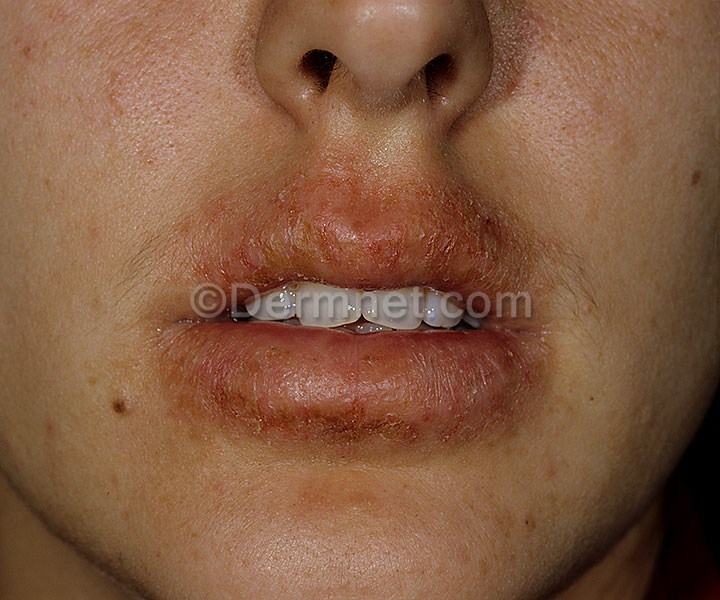
Disease: Poison Ivy Photos and other Contact Dermatitis